Field crop: maize
Growth stage: 2
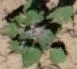
Species: chenopodium